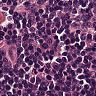
Metastatic tissue present: no